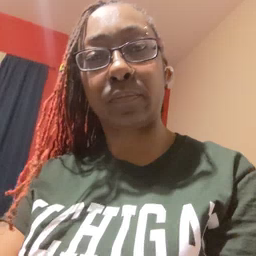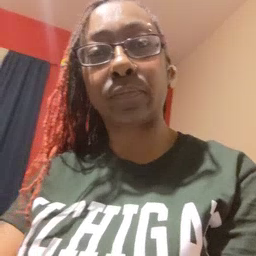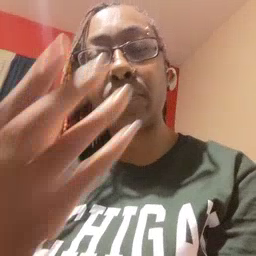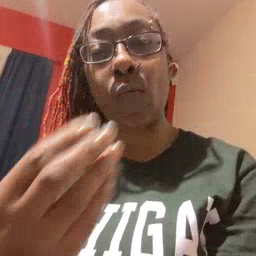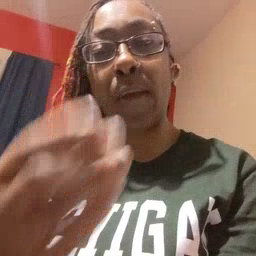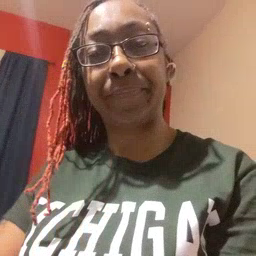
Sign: wet